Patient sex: M
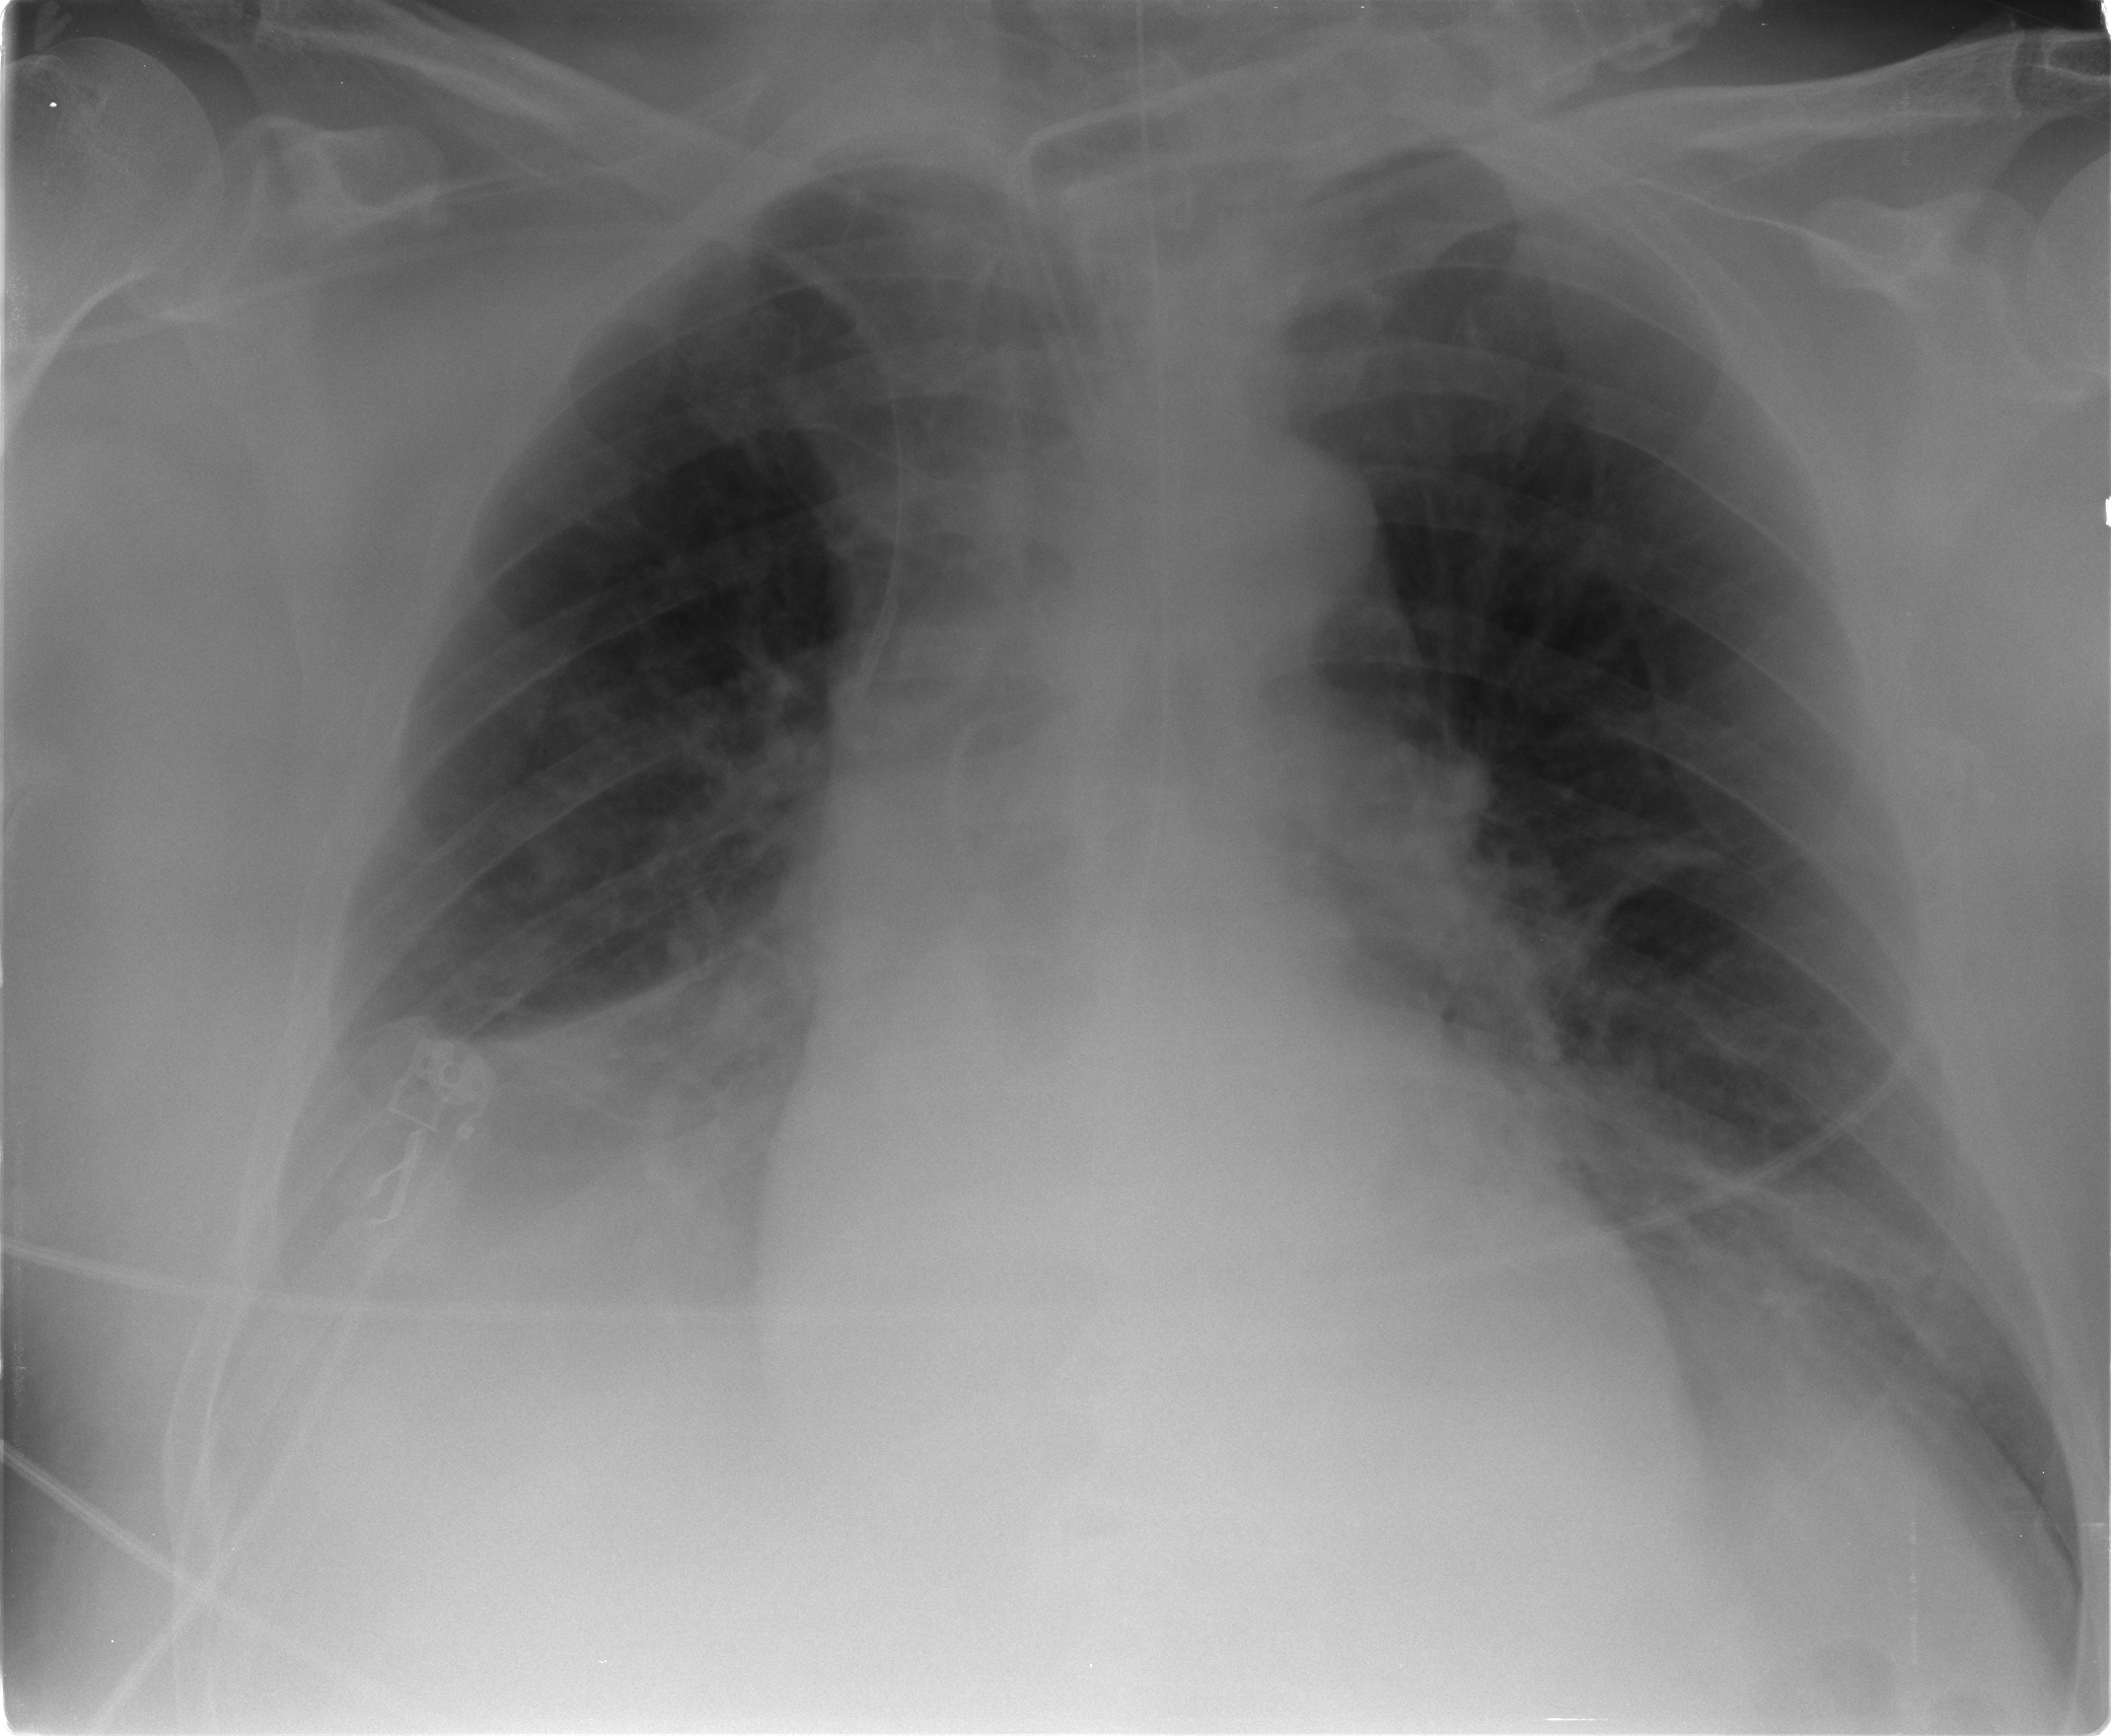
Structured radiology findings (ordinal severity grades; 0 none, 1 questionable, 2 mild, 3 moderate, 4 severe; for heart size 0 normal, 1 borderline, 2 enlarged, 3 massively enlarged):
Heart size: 2
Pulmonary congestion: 1
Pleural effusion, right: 2
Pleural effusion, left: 0
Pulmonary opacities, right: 0
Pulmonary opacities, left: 0
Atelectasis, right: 2
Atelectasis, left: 2